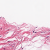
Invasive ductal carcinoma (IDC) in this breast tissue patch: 0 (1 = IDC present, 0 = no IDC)